Field crop: maize
Growth stage: 1
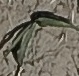
Species: sorghum